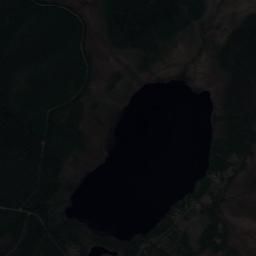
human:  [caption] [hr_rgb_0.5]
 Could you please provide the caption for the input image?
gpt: There is an almost rectangular blue lake on the ground with lush green vegetation .

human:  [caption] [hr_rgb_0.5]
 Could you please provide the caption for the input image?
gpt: The lake is very blue .

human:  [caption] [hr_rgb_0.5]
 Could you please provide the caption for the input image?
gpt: The lake has dark blue water .

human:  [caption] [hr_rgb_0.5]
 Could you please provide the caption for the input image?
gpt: Many trees are around the lake .

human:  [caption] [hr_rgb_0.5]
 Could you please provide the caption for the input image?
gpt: There are green land and some bare land around the lake .